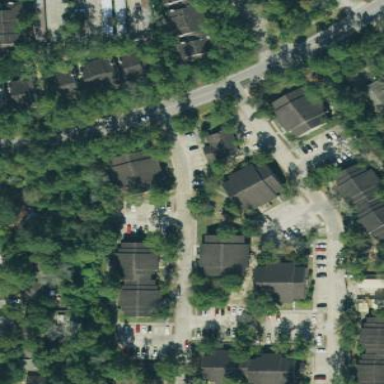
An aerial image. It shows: Apartment complex in residential neighborhood.